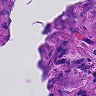
Metastatic tissue present: yes